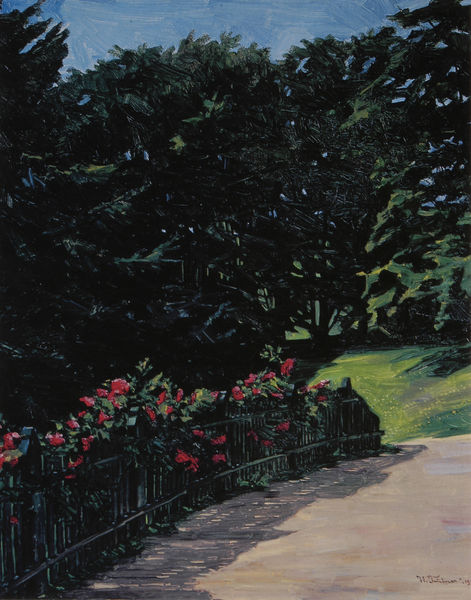
Titel: Rosenzaun am Starnberger See
Künstler: Heinrich Wilhelm Trübner
Standort: New York (New York)
Institution: The Metropolitan Museum of Art
Schlagwörter: baum, blau, blätter, dunkel, gemälde, himmel, laub, schatten, bäume, gelb, grün, impressionismus, landschaft, sand, blume, blumen, braun, bunt, grau, hell, hintergrund, licht, schwarz, straße, weiss, blüten, gras, park, rasen, rose, rosen, rot, weg, wiese, zaun, beige, expressionismus, bild, signatur, stamm, zweige, brücke, busch, büsche, gitter, sonne, realismus, pflanze, pflanzen, rosa, wald, garten, sommer, düster, biegung, italien, naturalismus, halm, platz, böschung, romantik, tannen, monet, metall, geländer, leuchten, foto, eisen, lichtung, flora, villa, schattenwurf, dunkle, fichten, landwirtschaft, zufahrt, grü, spalier, tempera, garten eden, weise, ras, blau rot, landschafz, faune, balue, eg, 1890, lattengitter, idylik, reinfarben, konstrastreich